Field crop: maize
Growth stage: 2
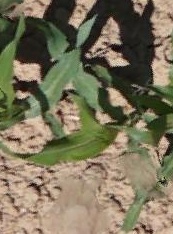
Species: maize